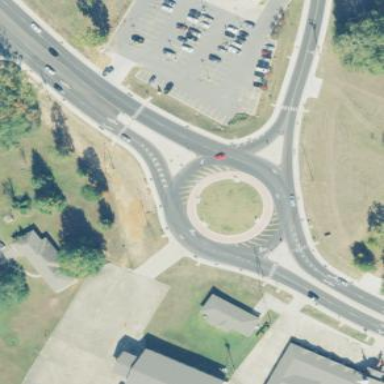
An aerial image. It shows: Secondary road around roundabout.